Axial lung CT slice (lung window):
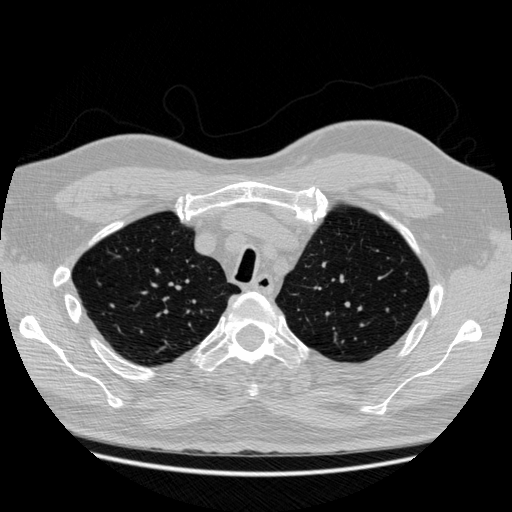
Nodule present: no